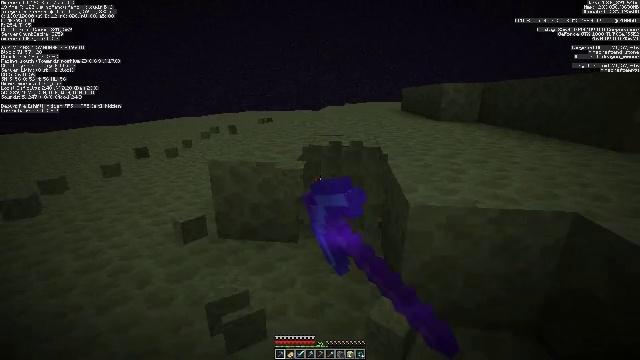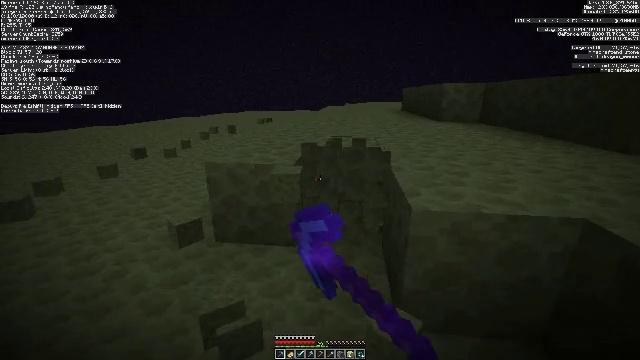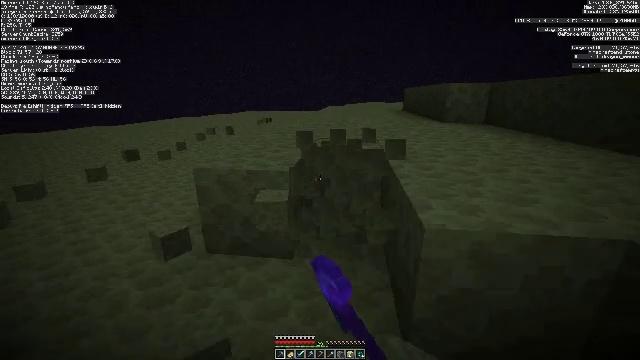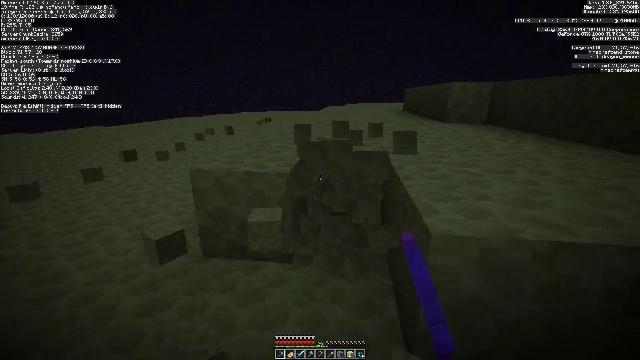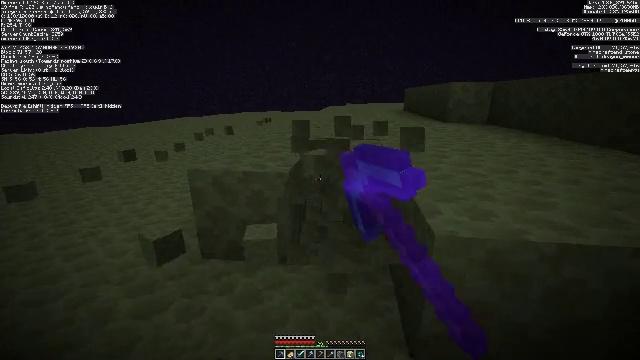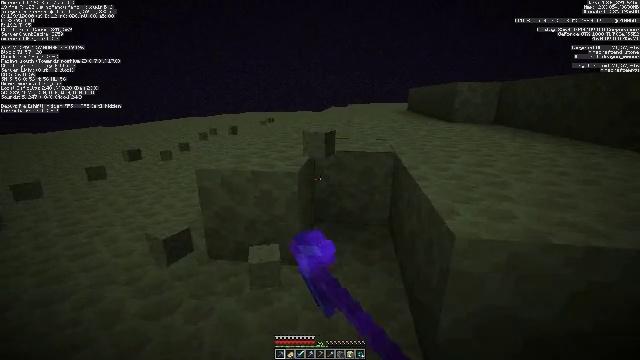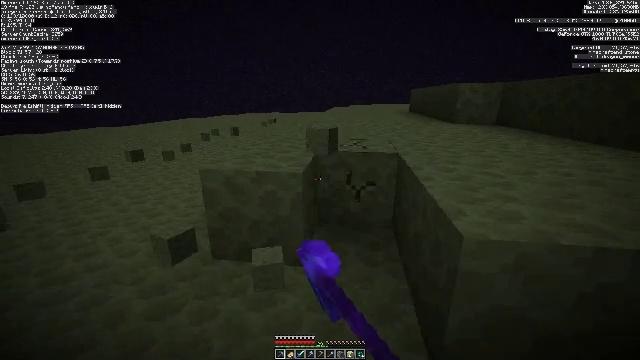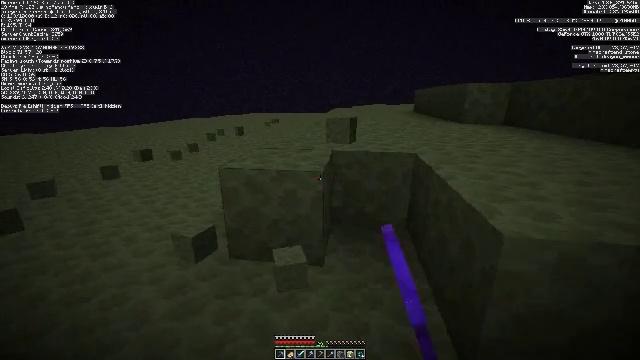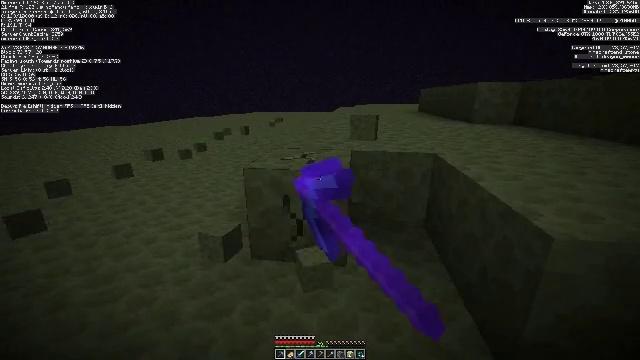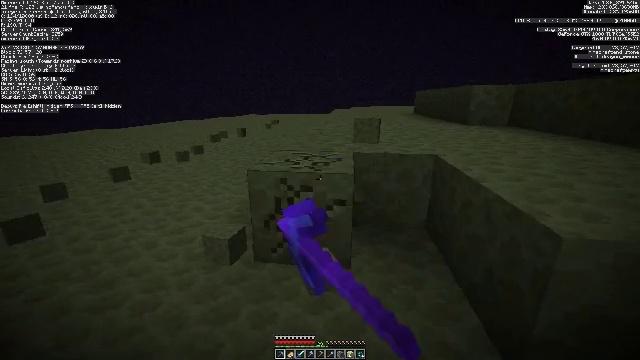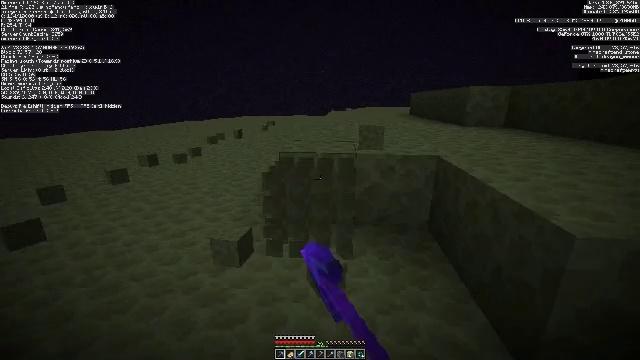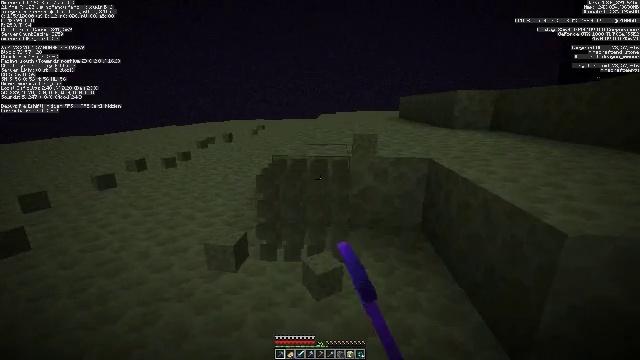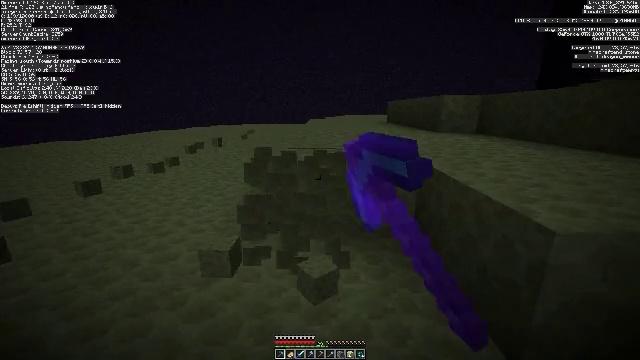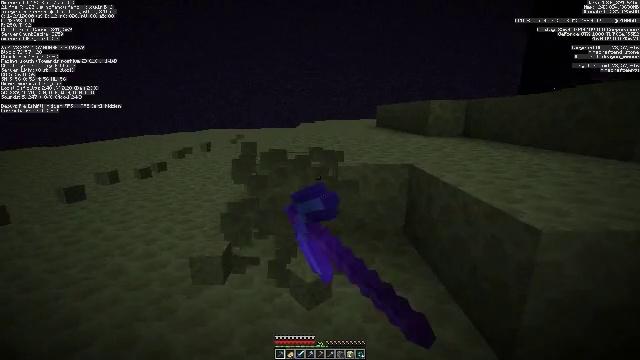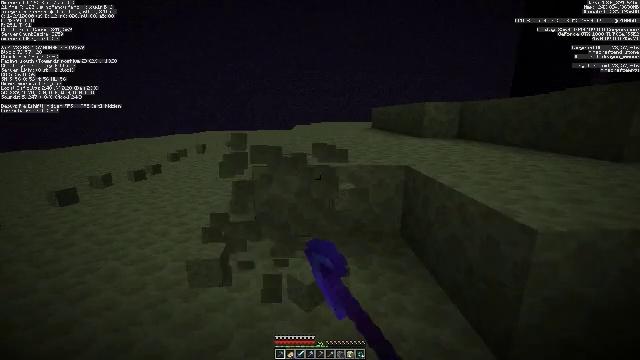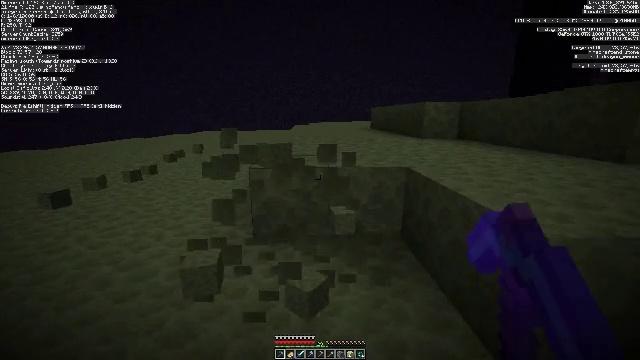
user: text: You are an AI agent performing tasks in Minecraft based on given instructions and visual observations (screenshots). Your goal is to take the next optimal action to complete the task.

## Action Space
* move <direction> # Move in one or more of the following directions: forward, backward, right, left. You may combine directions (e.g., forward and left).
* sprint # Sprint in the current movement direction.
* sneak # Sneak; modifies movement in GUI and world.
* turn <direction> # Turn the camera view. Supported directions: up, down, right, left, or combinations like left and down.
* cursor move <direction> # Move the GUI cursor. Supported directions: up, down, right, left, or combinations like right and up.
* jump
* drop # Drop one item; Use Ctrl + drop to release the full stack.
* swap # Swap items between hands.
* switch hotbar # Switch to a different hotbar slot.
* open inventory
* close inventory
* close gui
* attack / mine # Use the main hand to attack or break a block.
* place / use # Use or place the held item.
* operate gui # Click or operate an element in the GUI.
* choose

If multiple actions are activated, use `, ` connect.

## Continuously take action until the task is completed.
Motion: motion action
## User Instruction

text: Extract end stone with a pickaxe.
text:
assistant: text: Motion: move forward, attack / mine
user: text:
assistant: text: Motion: attack / mine
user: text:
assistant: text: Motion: attack / mine
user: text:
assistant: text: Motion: attack / mine
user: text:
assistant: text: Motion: move left, attack / mine
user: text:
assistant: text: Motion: move left, attack / mine
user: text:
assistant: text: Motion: move left, attack / mine
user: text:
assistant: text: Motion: move left, attack / mine
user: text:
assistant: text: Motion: turn right, attack / mine
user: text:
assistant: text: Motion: turn right, attack / mine
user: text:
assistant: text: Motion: turn right, attack / mine
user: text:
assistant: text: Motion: turn right, attack / mine
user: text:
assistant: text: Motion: turn right, attack / mine
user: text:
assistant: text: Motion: turn right, attack / mine
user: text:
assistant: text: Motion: move forward, attack / mine
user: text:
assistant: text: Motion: move forward, attack / mine
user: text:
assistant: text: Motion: move forward, attack / mine
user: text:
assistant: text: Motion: move forward, attack / mine
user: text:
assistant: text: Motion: turn right, attack / mine
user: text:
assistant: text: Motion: attack / mine
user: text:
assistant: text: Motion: turn right, attack / mine
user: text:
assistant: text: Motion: attack / mine
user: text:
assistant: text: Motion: attack / mine
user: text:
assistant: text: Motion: attack / mine
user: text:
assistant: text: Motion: turn left, attack / mine
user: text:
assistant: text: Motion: attack / mine
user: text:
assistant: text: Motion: turn left, attack / mine
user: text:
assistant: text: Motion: turn left, attack / mine
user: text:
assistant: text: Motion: turn left, attack / mine
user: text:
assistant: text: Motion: attack / mine